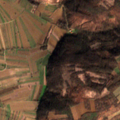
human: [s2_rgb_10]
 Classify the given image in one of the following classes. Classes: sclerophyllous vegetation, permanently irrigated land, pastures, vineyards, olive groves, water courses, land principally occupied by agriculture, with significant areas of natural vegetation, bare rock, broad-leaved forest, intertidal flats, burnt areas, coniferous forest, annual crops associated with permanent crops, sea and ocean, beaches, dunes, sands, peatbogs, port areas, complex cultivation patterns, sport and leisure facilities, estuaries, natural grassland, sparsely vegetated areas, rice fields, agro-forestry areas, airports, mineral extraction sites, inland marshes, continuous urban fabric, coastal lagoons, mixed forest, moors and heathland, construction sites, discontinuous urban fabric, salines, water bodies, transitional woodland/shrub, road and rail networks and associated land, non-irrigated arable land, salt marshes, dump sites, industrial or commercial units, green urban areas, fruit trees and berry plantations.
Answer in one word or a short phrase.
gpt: complex cultivation patterns, land principally occupied by agriculture, with significant areas of natural vegetation, broad-leaved forest